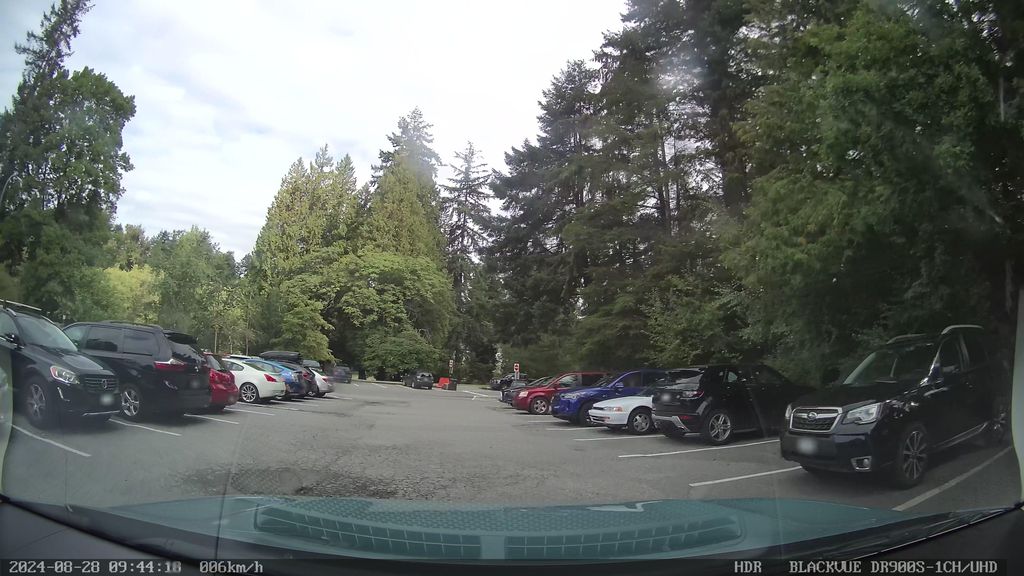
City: vancouver